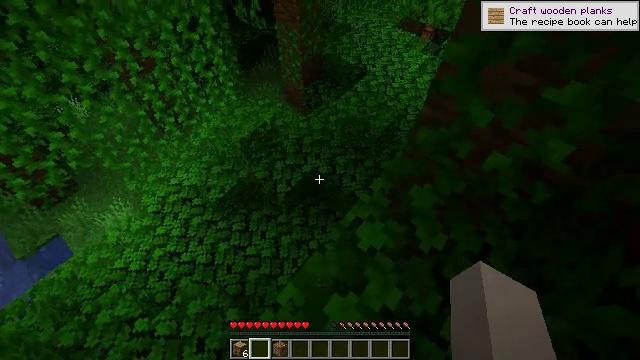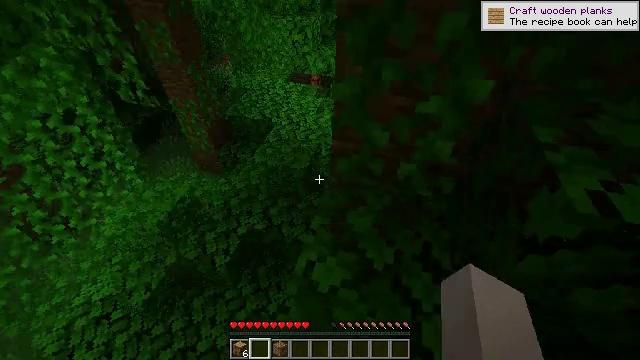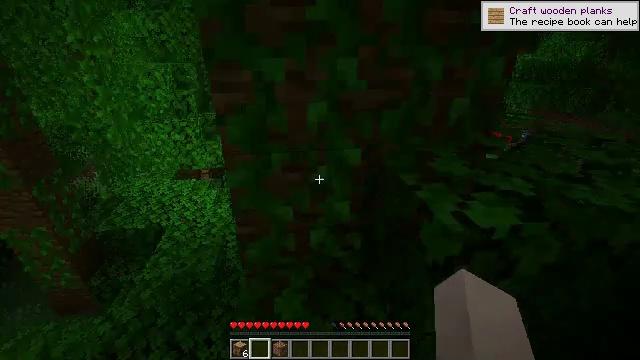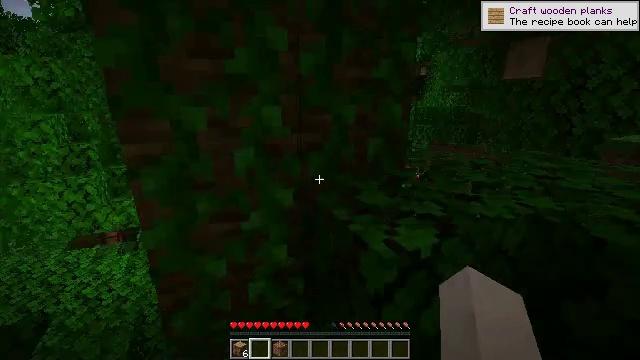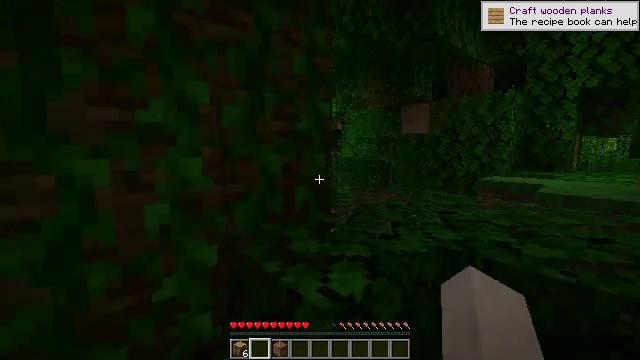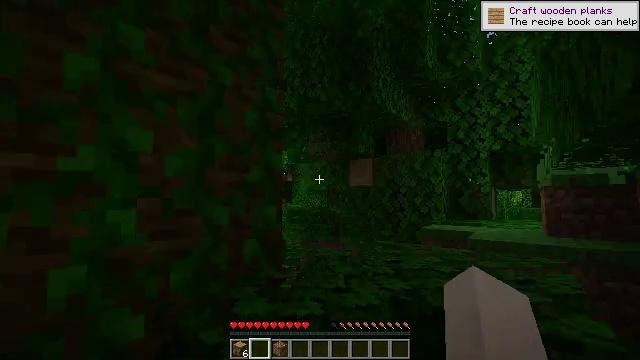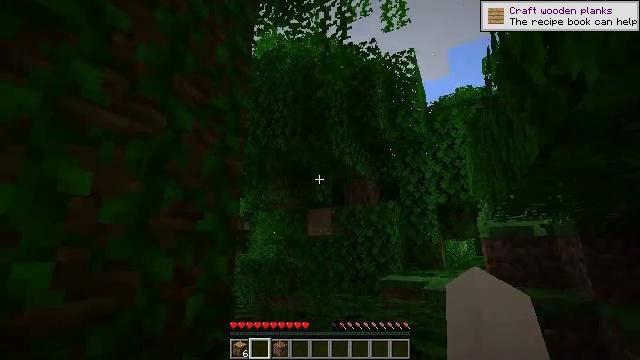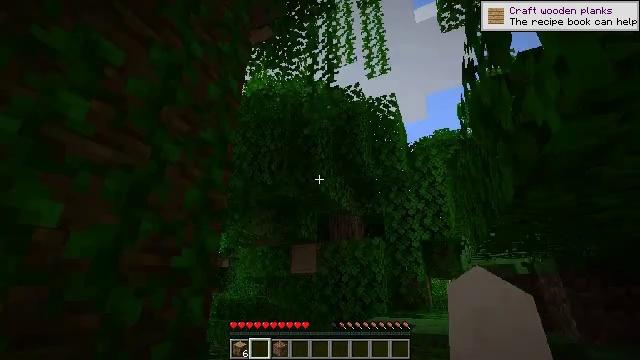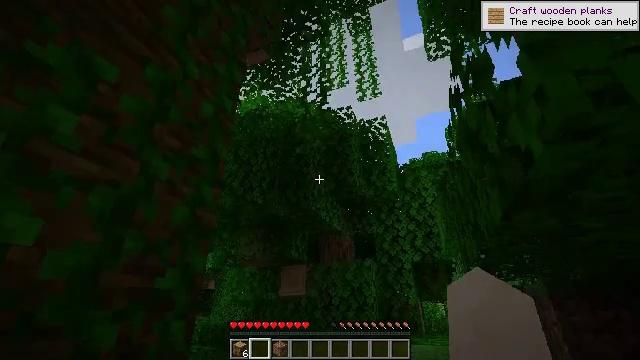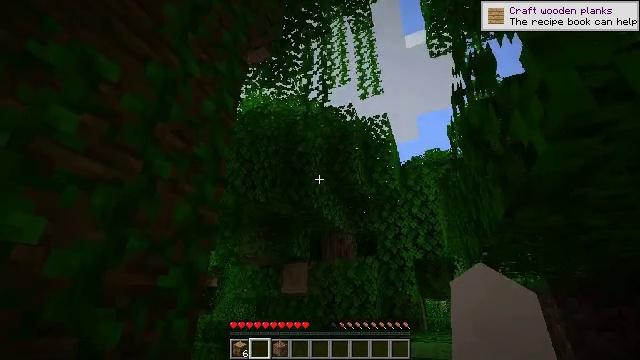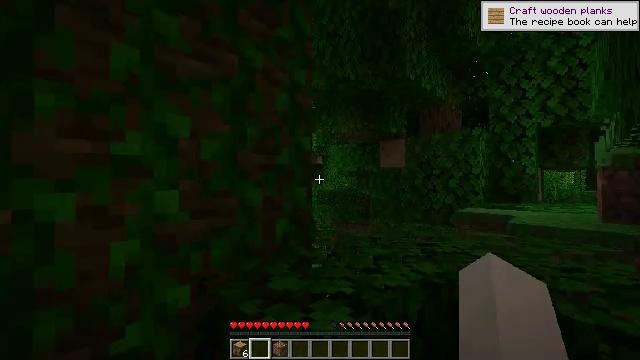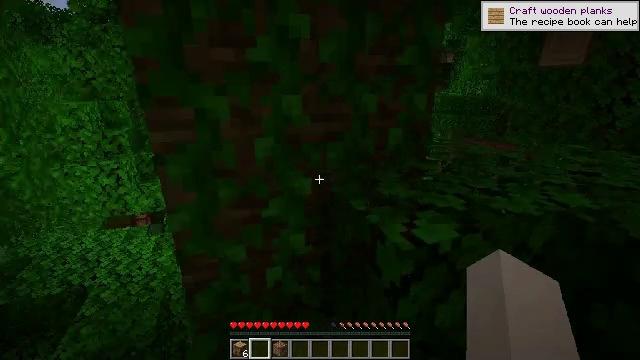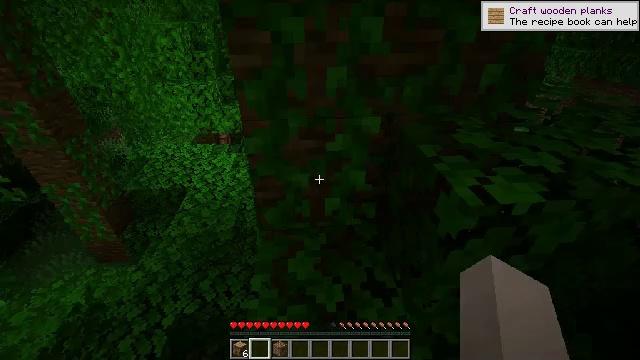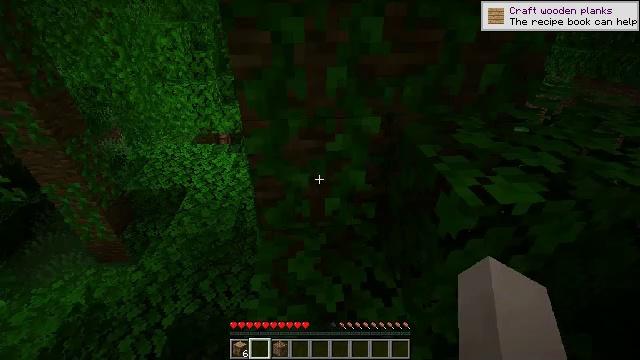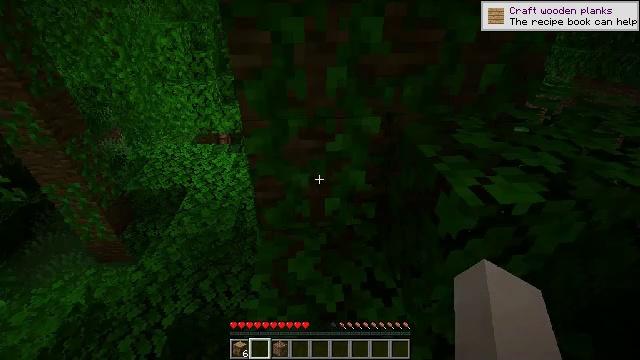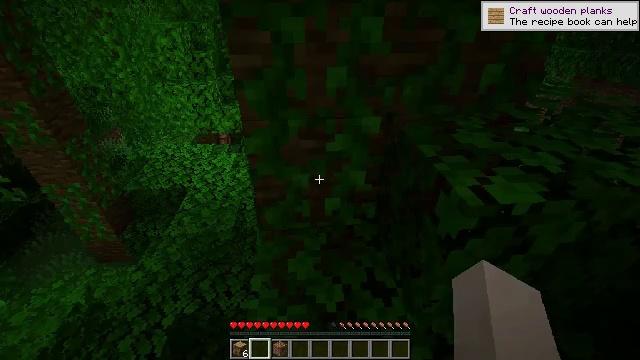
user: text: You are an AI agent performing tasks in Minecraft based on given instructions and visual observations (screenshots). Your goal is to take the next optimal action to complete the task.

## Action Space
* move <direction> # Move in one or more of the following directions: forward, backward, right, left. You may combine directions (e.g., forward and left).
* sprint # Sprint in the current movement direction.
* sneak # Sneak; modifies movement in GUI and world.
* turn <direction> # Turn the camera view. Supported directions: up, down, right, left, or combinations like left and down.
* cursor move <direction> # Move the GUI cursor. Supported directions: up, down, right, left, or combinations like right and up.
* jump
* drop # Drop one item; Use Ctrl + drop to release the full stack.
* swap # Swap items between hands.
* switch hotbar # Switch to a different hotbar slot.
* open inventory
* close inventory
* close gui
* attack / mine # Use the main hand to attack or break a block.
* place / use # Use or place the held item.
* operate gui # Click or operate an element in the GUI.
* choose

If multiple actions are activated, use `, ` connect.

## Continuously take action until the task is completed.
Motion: motion action
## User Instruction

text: Break the tripwire.
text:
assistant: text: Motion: turn right and up
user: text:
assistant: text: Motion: turn right and up
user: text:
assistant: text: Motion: turn right and up
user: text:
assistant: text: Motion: turn right and up
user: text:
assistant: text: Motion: turn right and up
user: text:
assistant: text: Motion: turn right and up
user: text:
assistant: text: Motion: turn right and up
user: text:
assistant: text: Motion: turn right and up
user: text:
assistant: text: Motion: no_op
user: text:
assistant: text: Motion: turn left and down
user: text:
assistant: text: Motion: turn left and down
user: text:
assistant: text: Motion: turn left and down
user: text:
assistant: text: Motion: no_op
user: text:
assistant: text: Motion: no_op
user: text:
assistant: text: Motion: no_op
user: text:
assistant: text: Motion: no_op
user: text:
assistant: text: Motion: no_op
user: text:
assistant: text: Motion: no_op
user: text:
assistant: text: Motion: no_op
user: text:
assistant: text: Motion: no_op
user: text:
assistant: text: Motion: no_op
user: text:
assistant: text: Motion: no_op
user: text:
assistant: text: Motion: no_op
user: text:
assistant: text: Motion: turn right and up
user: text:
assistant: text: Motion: turn right and up
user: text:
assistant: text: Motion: turn right and up
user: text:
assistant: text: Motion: turn right and up
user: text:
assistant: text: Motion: turn right and up
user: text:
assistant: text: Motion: turn right and up
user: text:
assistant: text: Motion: turn right and up